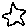
Label: star